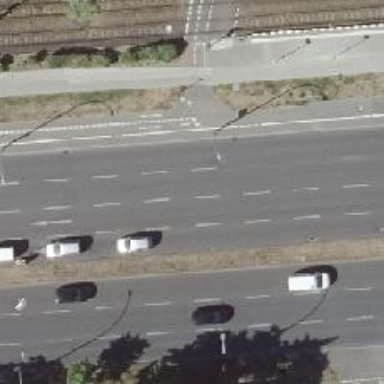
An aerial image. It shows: Primary highway with dual carriageway surfaced with asphalt.